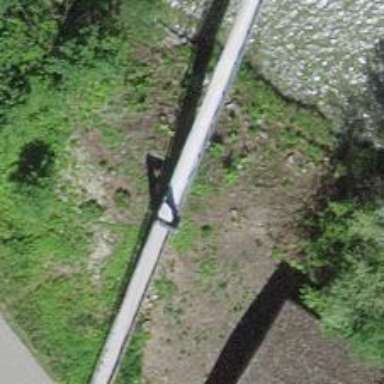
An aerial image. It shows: Metal-surfaced path bridge.